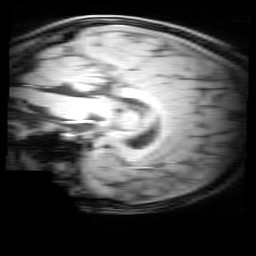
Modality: MP2RAGE
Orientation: sagittal
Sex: female
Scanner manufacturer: siemens
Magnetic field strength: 3 T
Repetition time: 5 s
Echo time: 0.00368 s